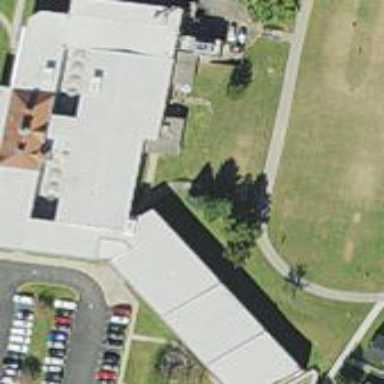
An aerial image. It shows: School building.